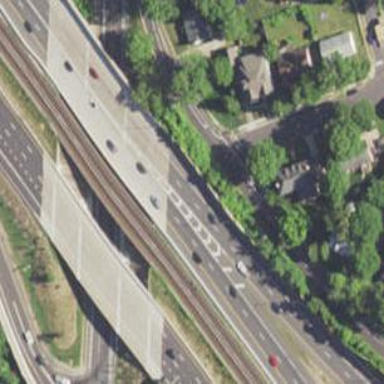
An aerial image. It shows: Bridge with electrified rail.